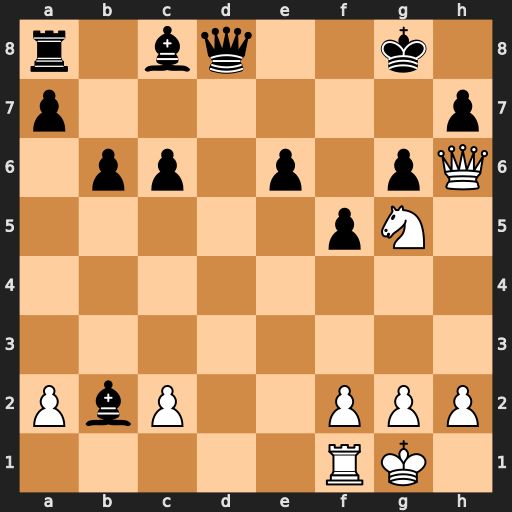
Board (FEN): r1bq2k1/p6p/1pp1p1pQ/5pN1/8/8/PbP2PPP/5RK1
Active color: w
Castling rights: -
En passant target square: -
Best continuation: Qxh7+ Kf8 Qf7#